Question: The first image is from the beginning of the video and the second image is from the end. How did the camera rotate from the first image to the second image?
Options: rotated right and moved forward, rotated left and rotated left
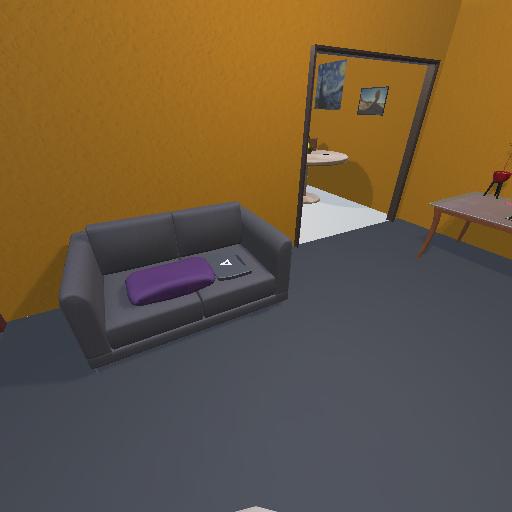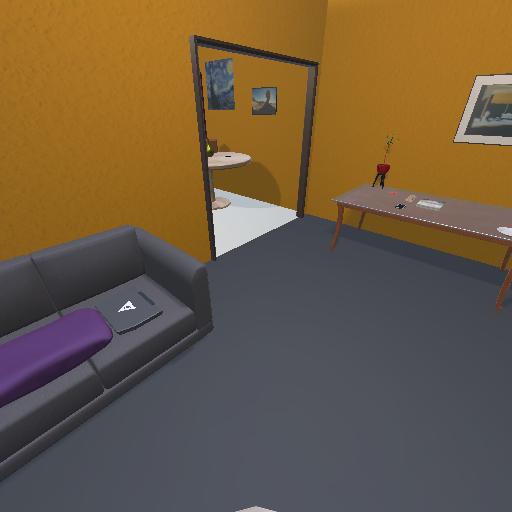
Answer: rotated right and moved forward